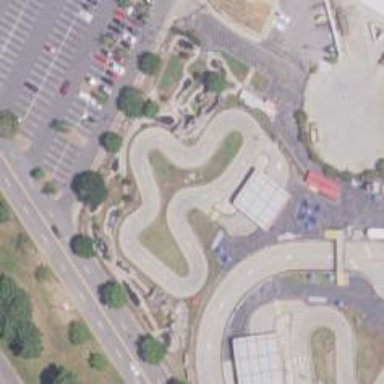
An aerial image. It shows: Karting raceway.